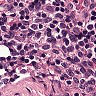
Metastatic tissue present: no